Brain MRI, modality: hrT2
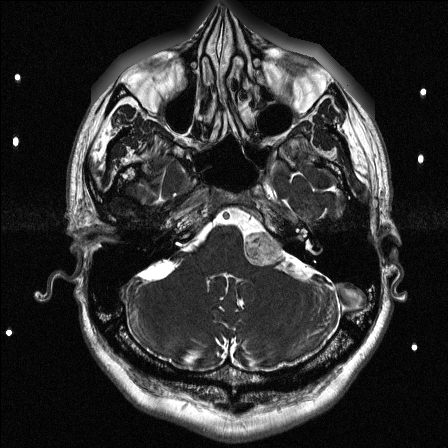